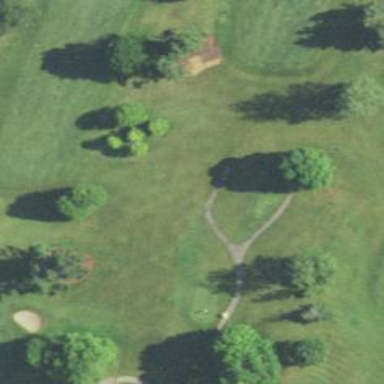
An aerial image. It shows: Path for both road and golf.